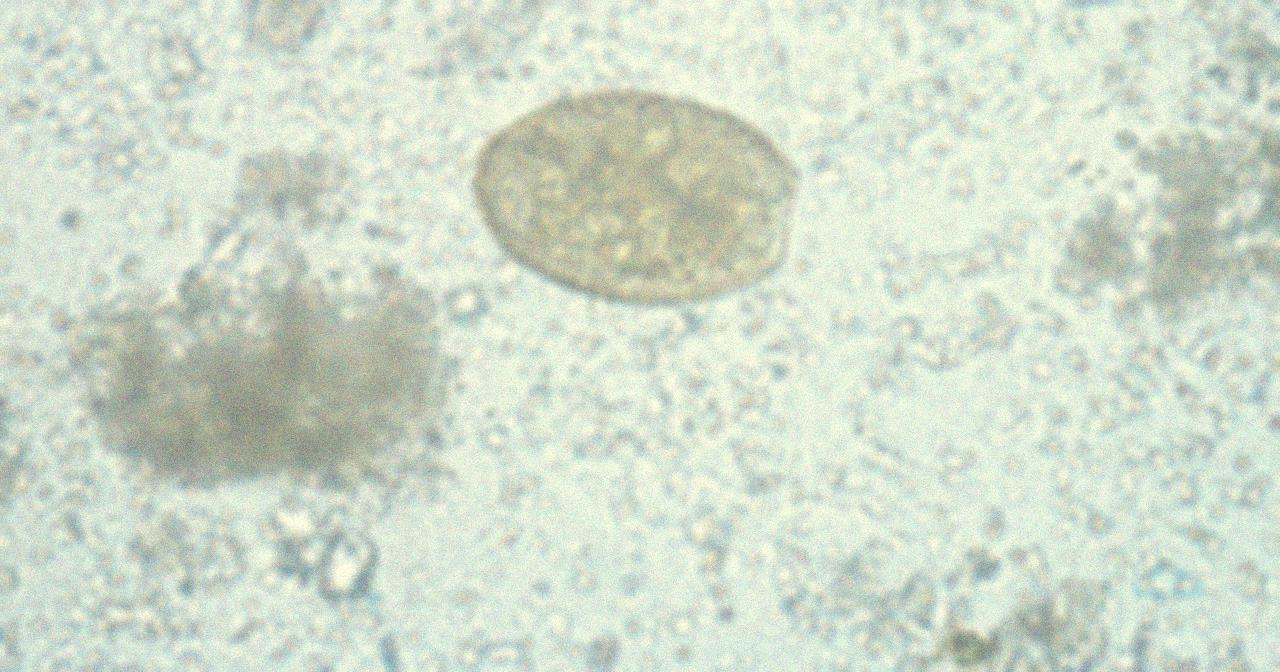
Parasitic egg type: Paragonimus spp